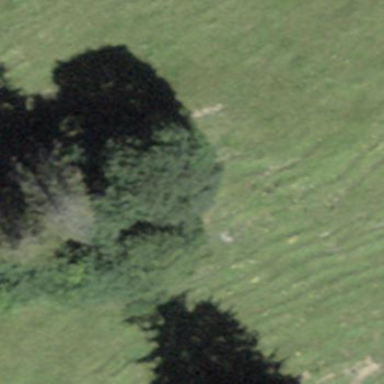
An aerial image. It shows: Forest area.